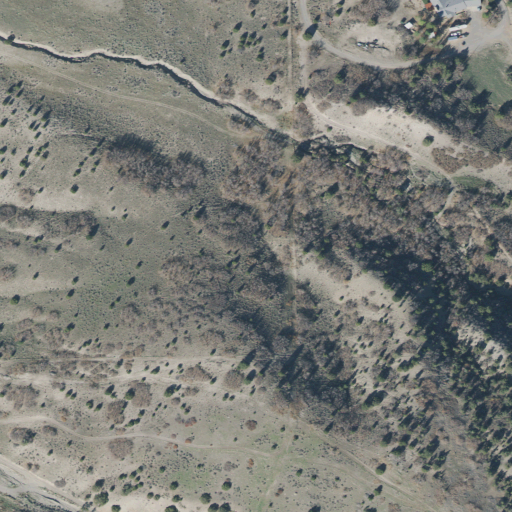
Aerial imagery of valley in Utah named Spring Hollow containing shrub, evergreen forest, deciduous forest, open development, medium intensity development, and low intensity development